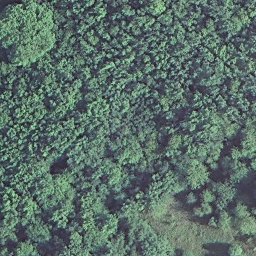
Label: forest